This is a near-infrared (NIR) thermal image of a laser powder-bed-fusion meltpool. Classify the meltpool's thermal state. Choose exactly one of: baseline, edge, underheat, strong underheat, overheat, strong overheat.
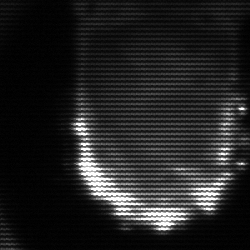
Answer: baseline